RGB frame:
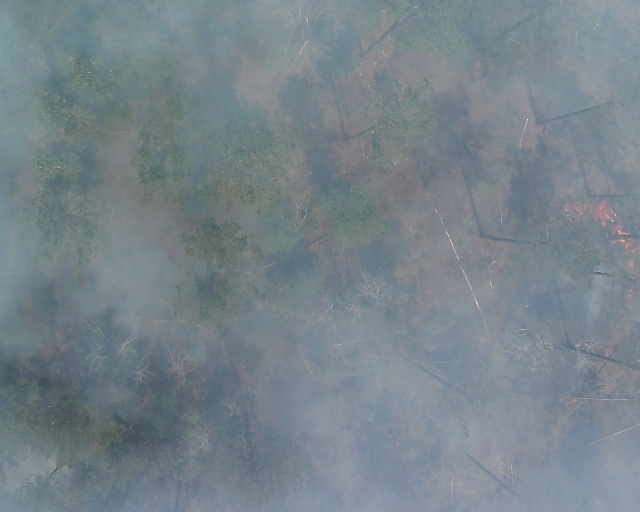
Thermal frame:
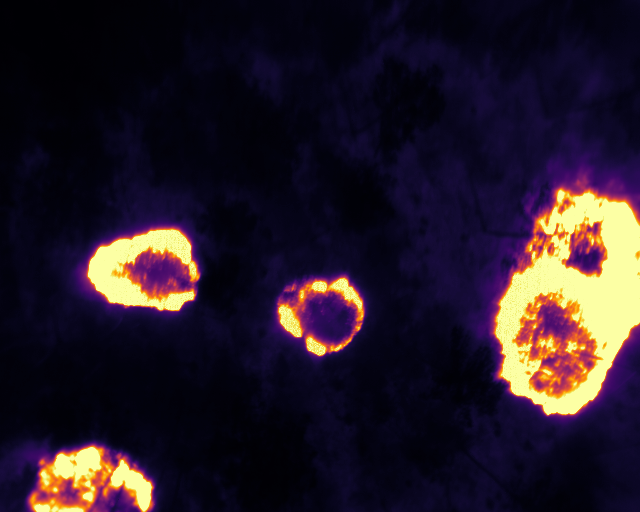
Captured: 2026-02-26 02:28:21
Pixels at or above 80 °C: 41137 (fraction of frame: 0.1255)